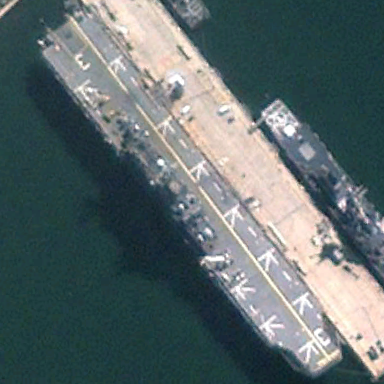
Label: assault